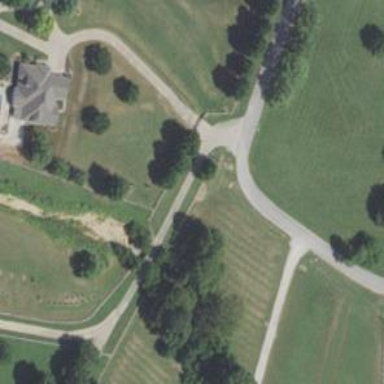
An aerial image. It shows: Residential road with bridge.